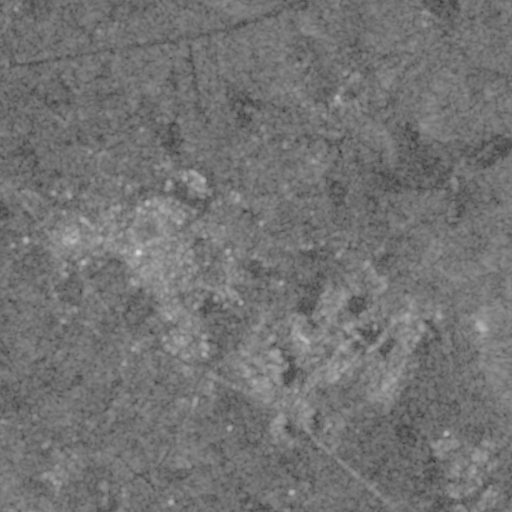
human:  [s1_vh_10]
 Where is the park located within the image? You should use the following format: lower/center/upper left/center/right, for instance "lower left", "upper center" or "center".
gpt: The park is located in the center of the image.
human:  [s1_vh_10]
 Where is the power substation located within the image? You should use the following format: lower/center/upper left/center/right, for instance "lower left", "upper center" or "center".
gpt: The power substation is located in the lower left of the image.
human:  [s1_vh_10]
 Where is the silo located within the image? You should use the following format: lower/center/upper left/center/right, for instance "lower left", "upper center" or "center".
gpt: The silo is located in the center left of the image.
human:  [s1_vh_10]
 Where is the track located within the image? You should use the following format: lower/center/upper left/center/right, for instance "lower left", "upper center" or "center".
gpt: The track is located in the center of the image.
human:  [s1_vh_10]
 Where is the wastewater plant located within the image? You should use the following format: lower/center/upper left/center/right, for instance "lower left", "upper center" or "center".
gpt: The wastewater plant is located in the upper right of the image.
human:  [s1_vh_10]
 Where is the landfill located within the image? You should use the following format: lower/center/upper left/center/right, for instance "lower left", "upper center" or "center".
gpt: There is no landfill in the image.

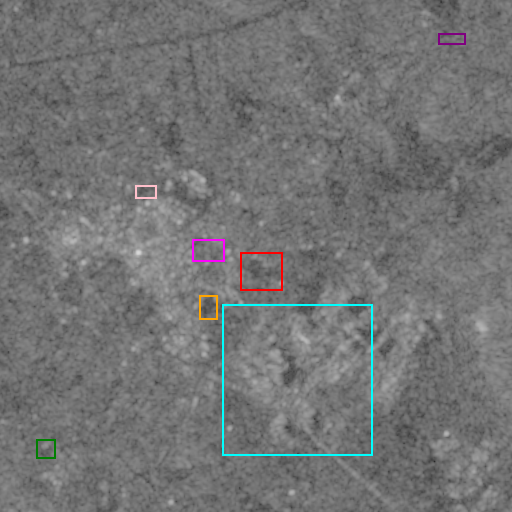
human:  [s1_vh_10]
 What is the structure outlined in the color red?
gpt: The structure outlined in red is a crop field.
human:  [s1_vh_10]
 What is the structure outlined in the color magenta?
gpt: The structure outlined in magenta is a park.
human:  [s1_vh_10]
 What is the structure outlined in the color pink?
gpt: The structure outlined in pink is a parking lot.
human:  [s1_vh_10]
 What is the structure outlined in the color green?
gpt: The structure outlined in green is a power substation.
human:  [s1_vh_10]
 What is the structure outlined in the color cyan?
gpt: The structure outlined in cyan is a quarry.
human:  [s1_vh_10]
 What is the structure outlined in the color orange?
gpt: The structure outlined in orange is a track.
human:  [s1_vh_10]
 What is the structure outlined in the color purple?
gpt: The structure outlined in purple is a wastewater plant.
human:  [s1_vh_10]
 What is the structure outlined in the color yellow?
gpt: There is no yellow outline.